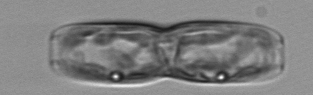
Label: pennate_morphotype1